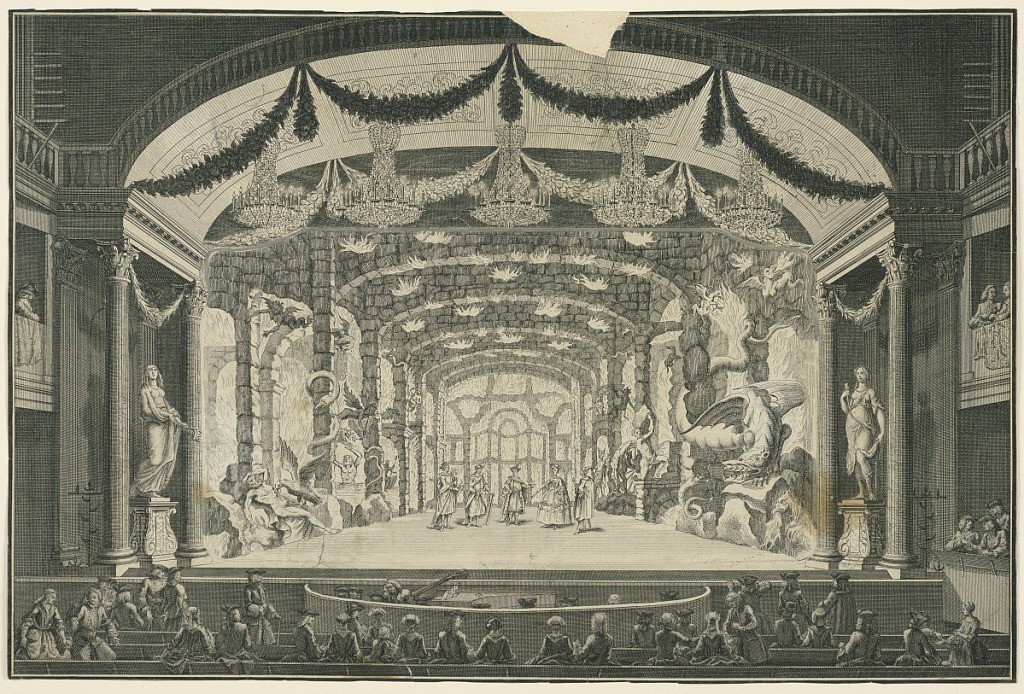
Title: Theater Interior with Performance Taking Place
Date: ca. 1740–60
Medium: Engraving on white paper
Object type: Print
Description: Horizontal format. Groups of spectators watch a theatrical performance showing a representation of Inferno, with fire and demons. Actors fill the decorated stage; additional spctators in opera boxes at left and right sides. Five large chandeliers hanging from the theater ceiling, which is draped with festoons. Stage design engraved separately.